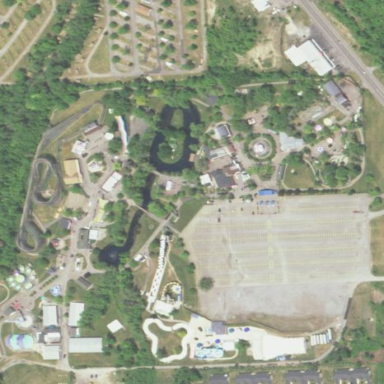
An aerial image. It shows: Theme park.